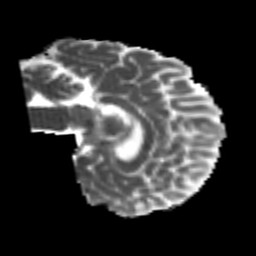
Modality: MD
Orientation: sagittal
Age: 23
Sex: female
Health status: healthy
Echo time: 0.074 s